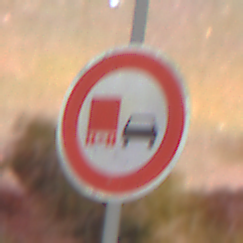
Verkehrszeichen: UeberholverbotKraftfahrzeuge
Umgebung: Outdoor, Nature
Tageszeit: Night
Wetter: Clear
Licht: Natural
Jahreszeit: NotSpecified
Kontrast: LowContrast